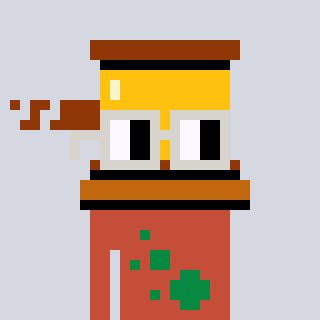
a pixel art character with square light gray glasses, a gavel-shaped head and a rust-colored body on a cool background